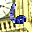
Label: 6